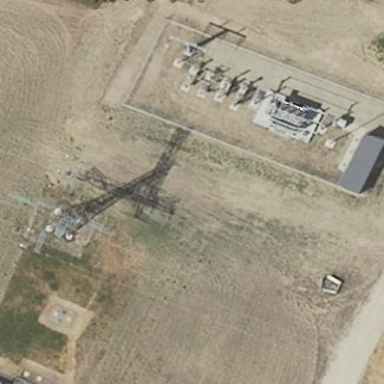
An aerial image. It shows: Power substation surrounded by fence.